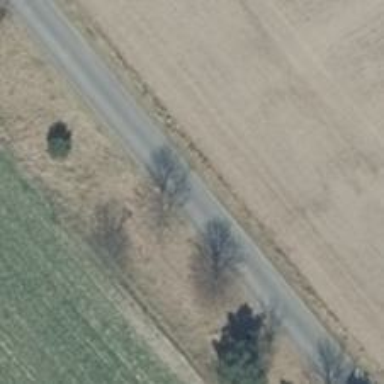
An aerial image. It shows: Unclassified road.